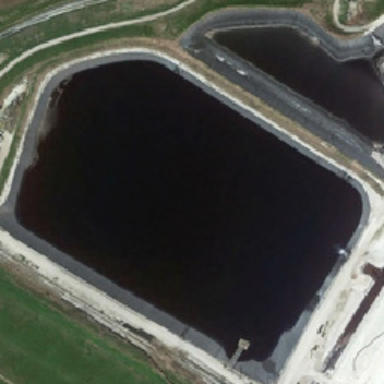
The green pasture is around two ponds .